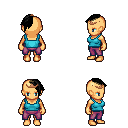
a pixel art fantasy rpg character, female body template, human, tanned skin, teal pirate shirt, magenta pants, black long mohawk hairstyle, bronze tiara, four views (front, back, left, right), 2x2 character sprite sheet, small pixel art, hard edges, no anti-aliasing